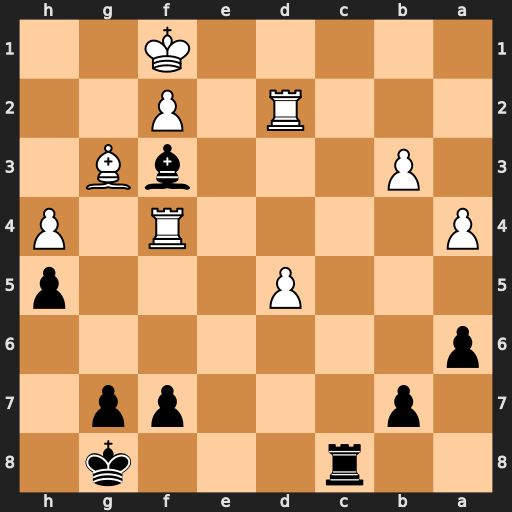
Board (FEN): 2r3k1/1p3pp1/p7/3P3p/P4R1P/1P3bB1/3R1P2/5K2
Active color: b
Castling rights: -
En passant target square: -
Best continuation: Rc1+ Rd1 Rxd1#